Question: I'm confused by this syntax error I keep getting when I try to execute:
'''
DBCC CHECKIDENT('database', RESEED, 1)
'''
In ...
Error:
'''
#1064 - You have an error in your SQL syntax; check the manual that corresponds to your MySQL server version for the right syntax to use near 'DBCC CHECKIDENT('database', RESEED, 1)' at line 1
'''
The result looks like this

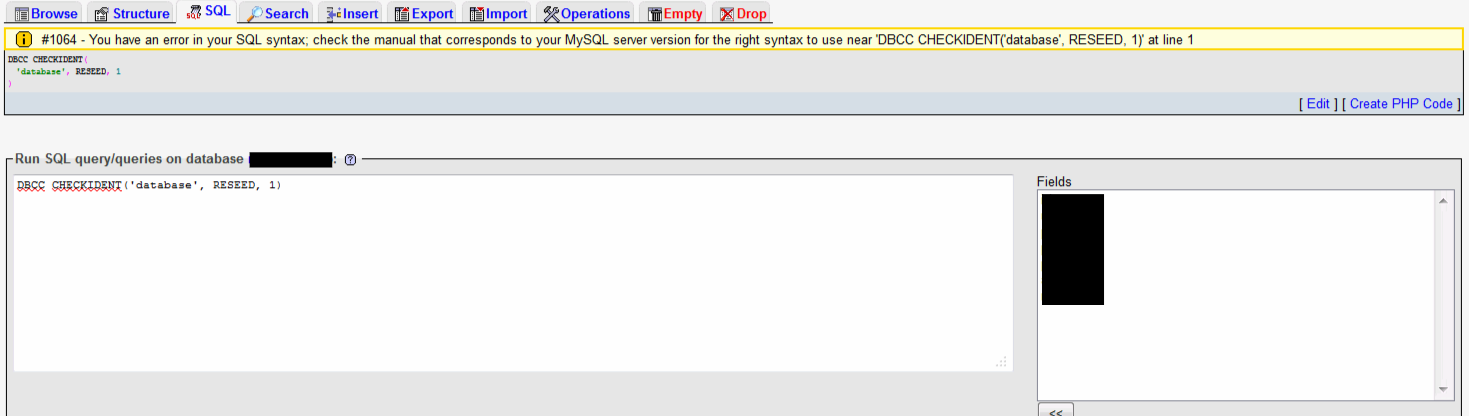
Answer: 'DBCC CHECKIDENT('table', RESEED, 1)' is for SQL Server.
Use 'alter table ... auto_increment' instead. <URL>